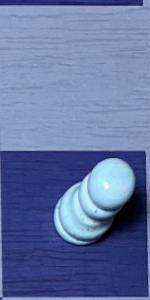
Label: Pawn_White